Question: After moving to Xtext 2.4.2 and Eclipse Kepler, a problem appeared in the editor of our DSL. Everything was perfectly working before (Xtext 2.3.x, Juno).
Our DSL editor throws a ClassCastException when we edit an initialization list:
'[1,2,3]'

1. Create a new "Xtext State-Machine Example" project
2. Edit the grammar with the one below
3. Delete the package org.eclipse.xtext.example.fowlerdsl.generator (it will be regenerated at 4.)
4. Run the org.eclipse.xtext.example.fowlerdsl.GenerateStatemachine.mwe2 workflow
5. Run the eclipse application
6. Create a new file (example.statemachine) in an empty project and copy the folowing content
'''
grammar org.eclipse.xtext.example.fowlerdsl.Statemachine
with org.eclipse.xtext.common.Terminals
generate statemachine "http://www.eclipse.org/xtext/example/fowlerdsl/Statemachine"
Statemachine : {Statemachine}
(vars += VarDeclWithOptionalInit)*
;
VarDeclWithOptionalInit returns Variable:
VarDecl ('=' value=AstExpression)?
;
VarDecl returns Variable:
'var' name = ID
;
AstExpression:
ExpressionList
| {AstExpression} INT
;
ExpressionList:
'[' expressions+=AstExpression (',' expressions+=AstExpression)* ']'
;
'''
'''
//Adding space between chars inside [] cause Exception
var example1 = [1, 2, 3]
//Doing the same in [10, 20] or [30, 40] is Ok, but modifying
//the top-level list cause the Exception
var example2 = [[10, 20], 0, [30, 40], 1, 2]
'''
I think the content of the example file is correct. But when I edit lists with new values, or when I add spaces around commas or values, the editor pop-up an error with a ClassCastException from the XtextReconcilierJob.
Do you think my grammar has something wrong, or is it a bug from Xtext side ?
I fight against this for some days, and I collected some interesting information:
- - 'NullPointerException'- 'PartialParsingHelper.reparse(IParser parser, IParseResult prev, ReplaceRegion cr)'- 'Statemachine.eSet()''Variable.eSet()'- 'ClassCastException'- 'StateMachine.vars'- 'Variable.value'- - 'Variable''NullPointerException''Variable.value''StateMachine'
'''
Thread [Worker-2] (Suspended (exception ClassCastException))
StatemachineImpl.eSet(int, Object) line: 128
StatemachineImpl(BasicEObjectImpl).eSet(EStructuralFeature, Object) line: 1071
PartialParsingHelper.reparse(IParser, IParseResult, ReplaceRegion) line: 161
StatemachineParser(AbstractAntlrParser).doReparse(IParseResult, ReplaceRegion) line: 136
StatemachineParser(AbstractParser).reparse(IParseResult, ReplaceRegion) line: 48
LazyLinkingResource(XtextResource).update(int, int, String) line: 220
XtextDocumentReconcileStrategy.doReconcile(IRegion) line: 125
XtextDocumentReconcileStrategy.reconcile(IRegion) line: 55
XtextReconciler.doRun(XtextResource, IProgressMonitor) line: 329
XtextReconciler.access$3(XtextReconciler, XtextResource, IProgressMonitor) line: 316
XtextReconciler$1.process(XtextResource) line: 273
XtextReconciler$1.process(Object) line: 1
XtextReconciler$1(IUnitOfWork$Void<T>).exec(T) line: 36
XtextDocument$XtextDocumentLocker(AbstractReadWriteAcces<P>).modify(IUnitOfWork<T,P>) line: 81
XtextDocument$XtextDocumentLocker.modify(IUnitOfWork<T,XtextResource>) line: 201
XtextDocument.internalModify(IUnitOfWork<T,XtextResource>) line: 98
XtextReconciler.run(IProgressMonitor) line: 270
Worker.run() line: 53
'''
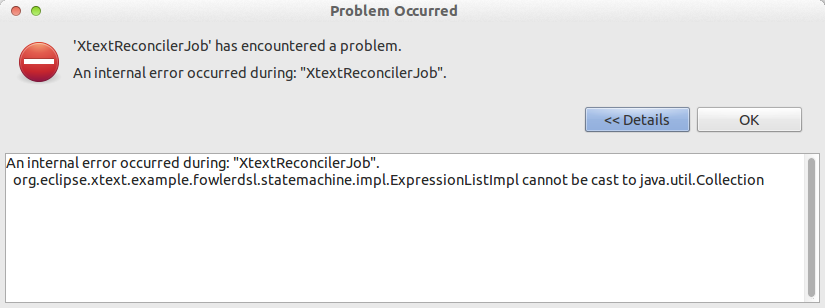
Answer: There is already a bugifix in the xText bugzilla. It is a patch to <URL>. To fix the issue:
1. Get the file from the patch.
2. Put the content in a separate class in your xText project
3. Register this class by overriding public Class bindIPartialParserHelper() in your RuntimeModule (a geenrated class in your project, extending org.eclipse.xtext.service.DefaultRuntimeModule)
The problem lies in the reparsing of an already parsed part of your language: the parent container of the old element was not correctly set. The new element was linked with the old element instead with the parent of the old element.
I guess you figured this already out on your own, but this instructions might help the next person having the same problem.